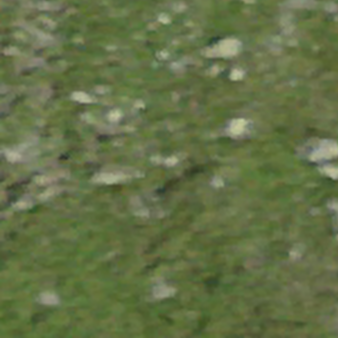
Label: other